Question: Can someone help me define a physical file layout for a Winforms MVP multi-project solution?
There are many posts that touch on how to setup the views, interfaces, etc. ... the workings of MVP. I get that. Many posts also say that the physical layout of the project is very subjective and open to personal preference.
Well, I have no preference or experience or history. I am trying to simply build a "Template" solution for a current and for future MVP Winform projects. I am looking for some guidance on laying out the files of the solution, projects, folders, etc.
All of my MVP solutions will include the following:
- The solution itself with a master Winform
- A "modules" folder that contains projects for the various modules (ap, po, ar, inventory, etc.) for the solution
- A "helper" class library project that simply holds some of my methods, routines, etc. for performing common tasks
- A Business Logic class library project that contains all the BL
- A Data Access Logic class library project that handles all the data access routines - mostly using Entity Framework models
The main Winform will call User Controls from the respective Modules so everything is repeatable and portable. Where is the best place to keep the Interfaces, controllers if using Supervisor model or Passive model, etc.?

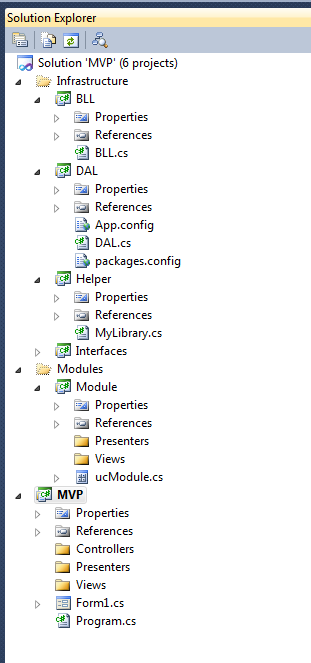
Answer: Your solution looks fine. One thing I want to caution you though, having gone down this road, is that it looks like you are going to have composite user controls that are made up of other user controls.
In WinForms, there is a massive problem with flicker in that scenario and you are going to have to do some tweaking so that the app does not appear sluggish. Check out <URL> question to help you get around the issue.